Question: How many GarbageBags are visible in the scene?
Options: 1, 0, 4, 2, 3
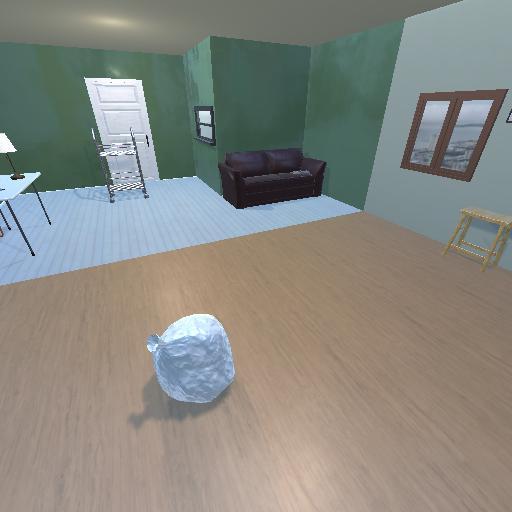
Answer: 1